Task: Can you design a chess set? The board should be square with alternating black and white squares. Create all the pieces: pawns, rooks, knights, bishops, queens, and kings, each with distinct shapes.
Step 5099:
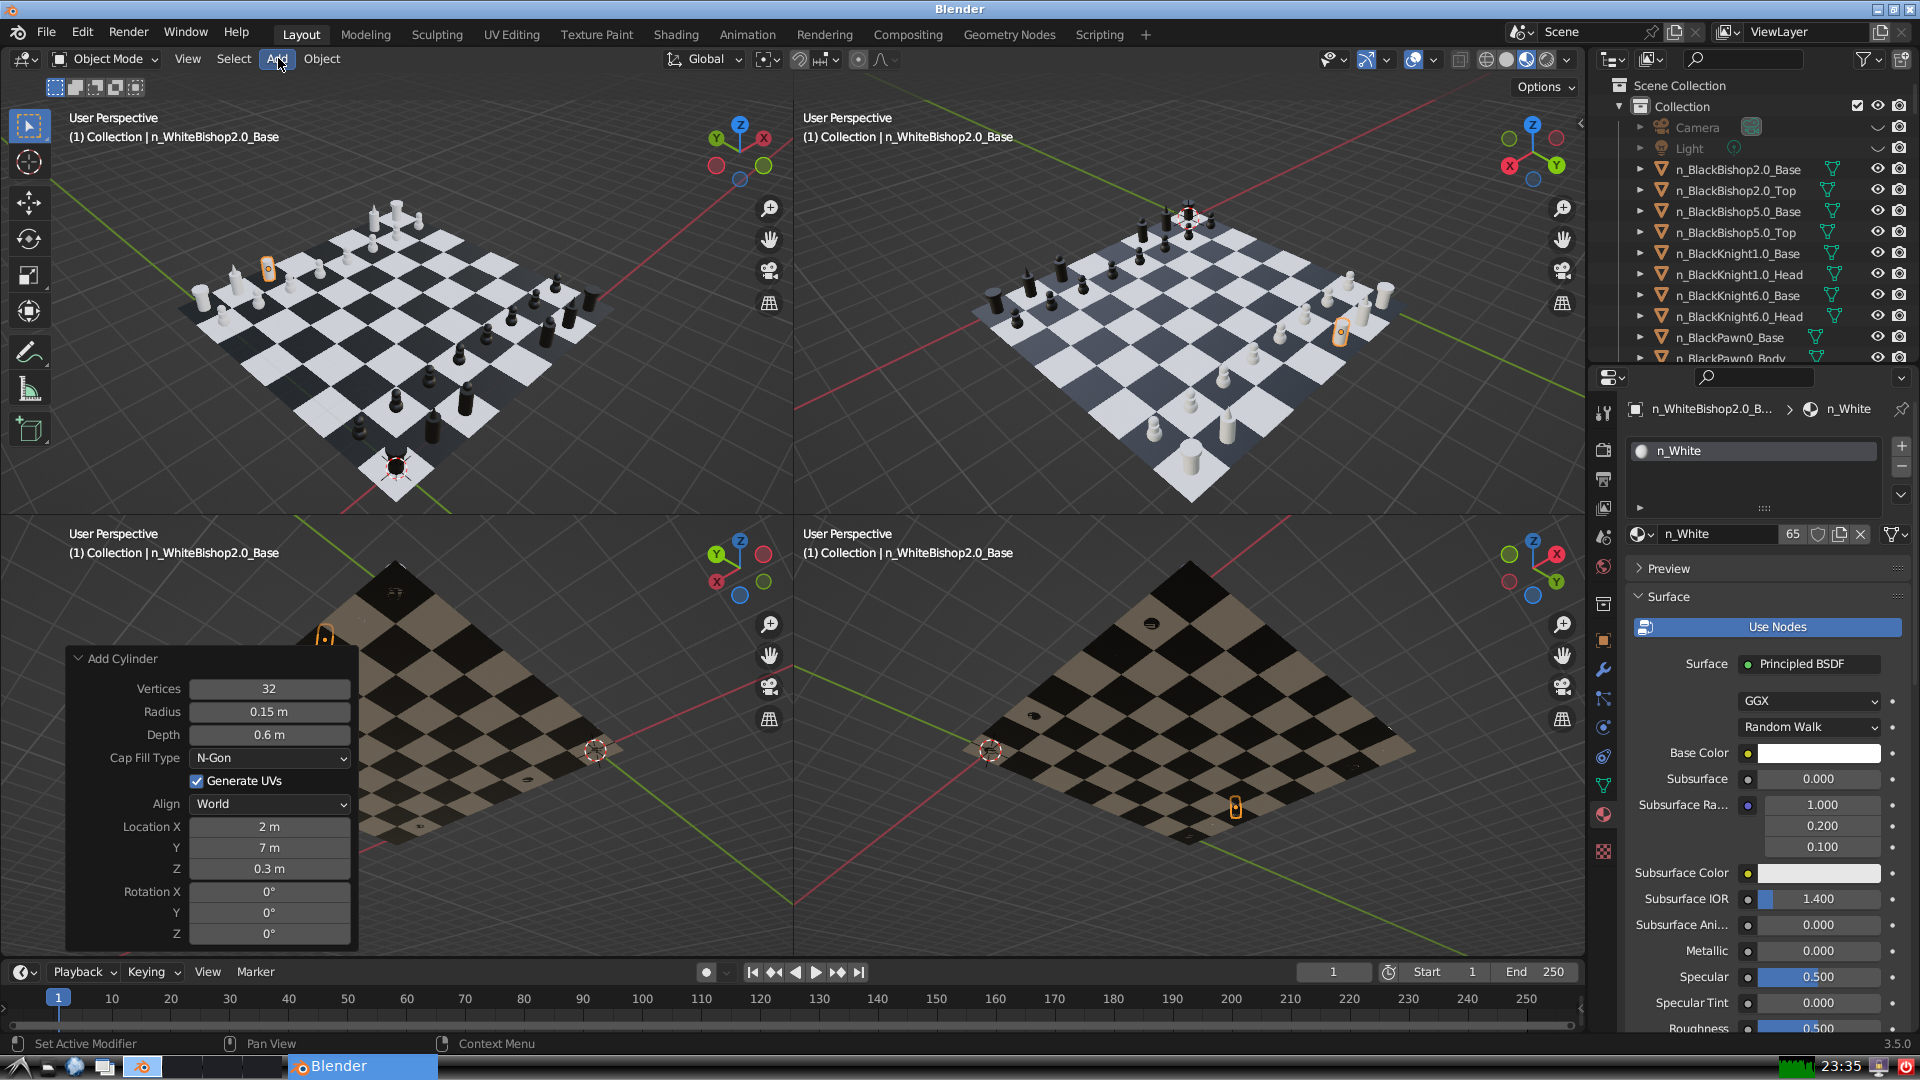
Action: click: no